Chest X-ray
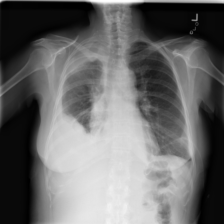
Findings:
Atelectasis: negative
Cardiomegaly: negative
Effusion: positive
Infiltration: negative
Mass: negative
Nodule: negative
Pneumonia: negative
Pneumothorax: negative
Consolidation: negative
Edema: negative
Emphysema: negative
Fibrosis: negative
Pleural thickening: negative
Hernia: negative